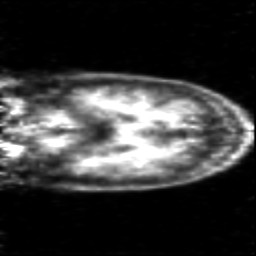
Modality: PET
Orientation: coronal
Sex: female
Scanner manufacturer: siemens